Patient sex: M
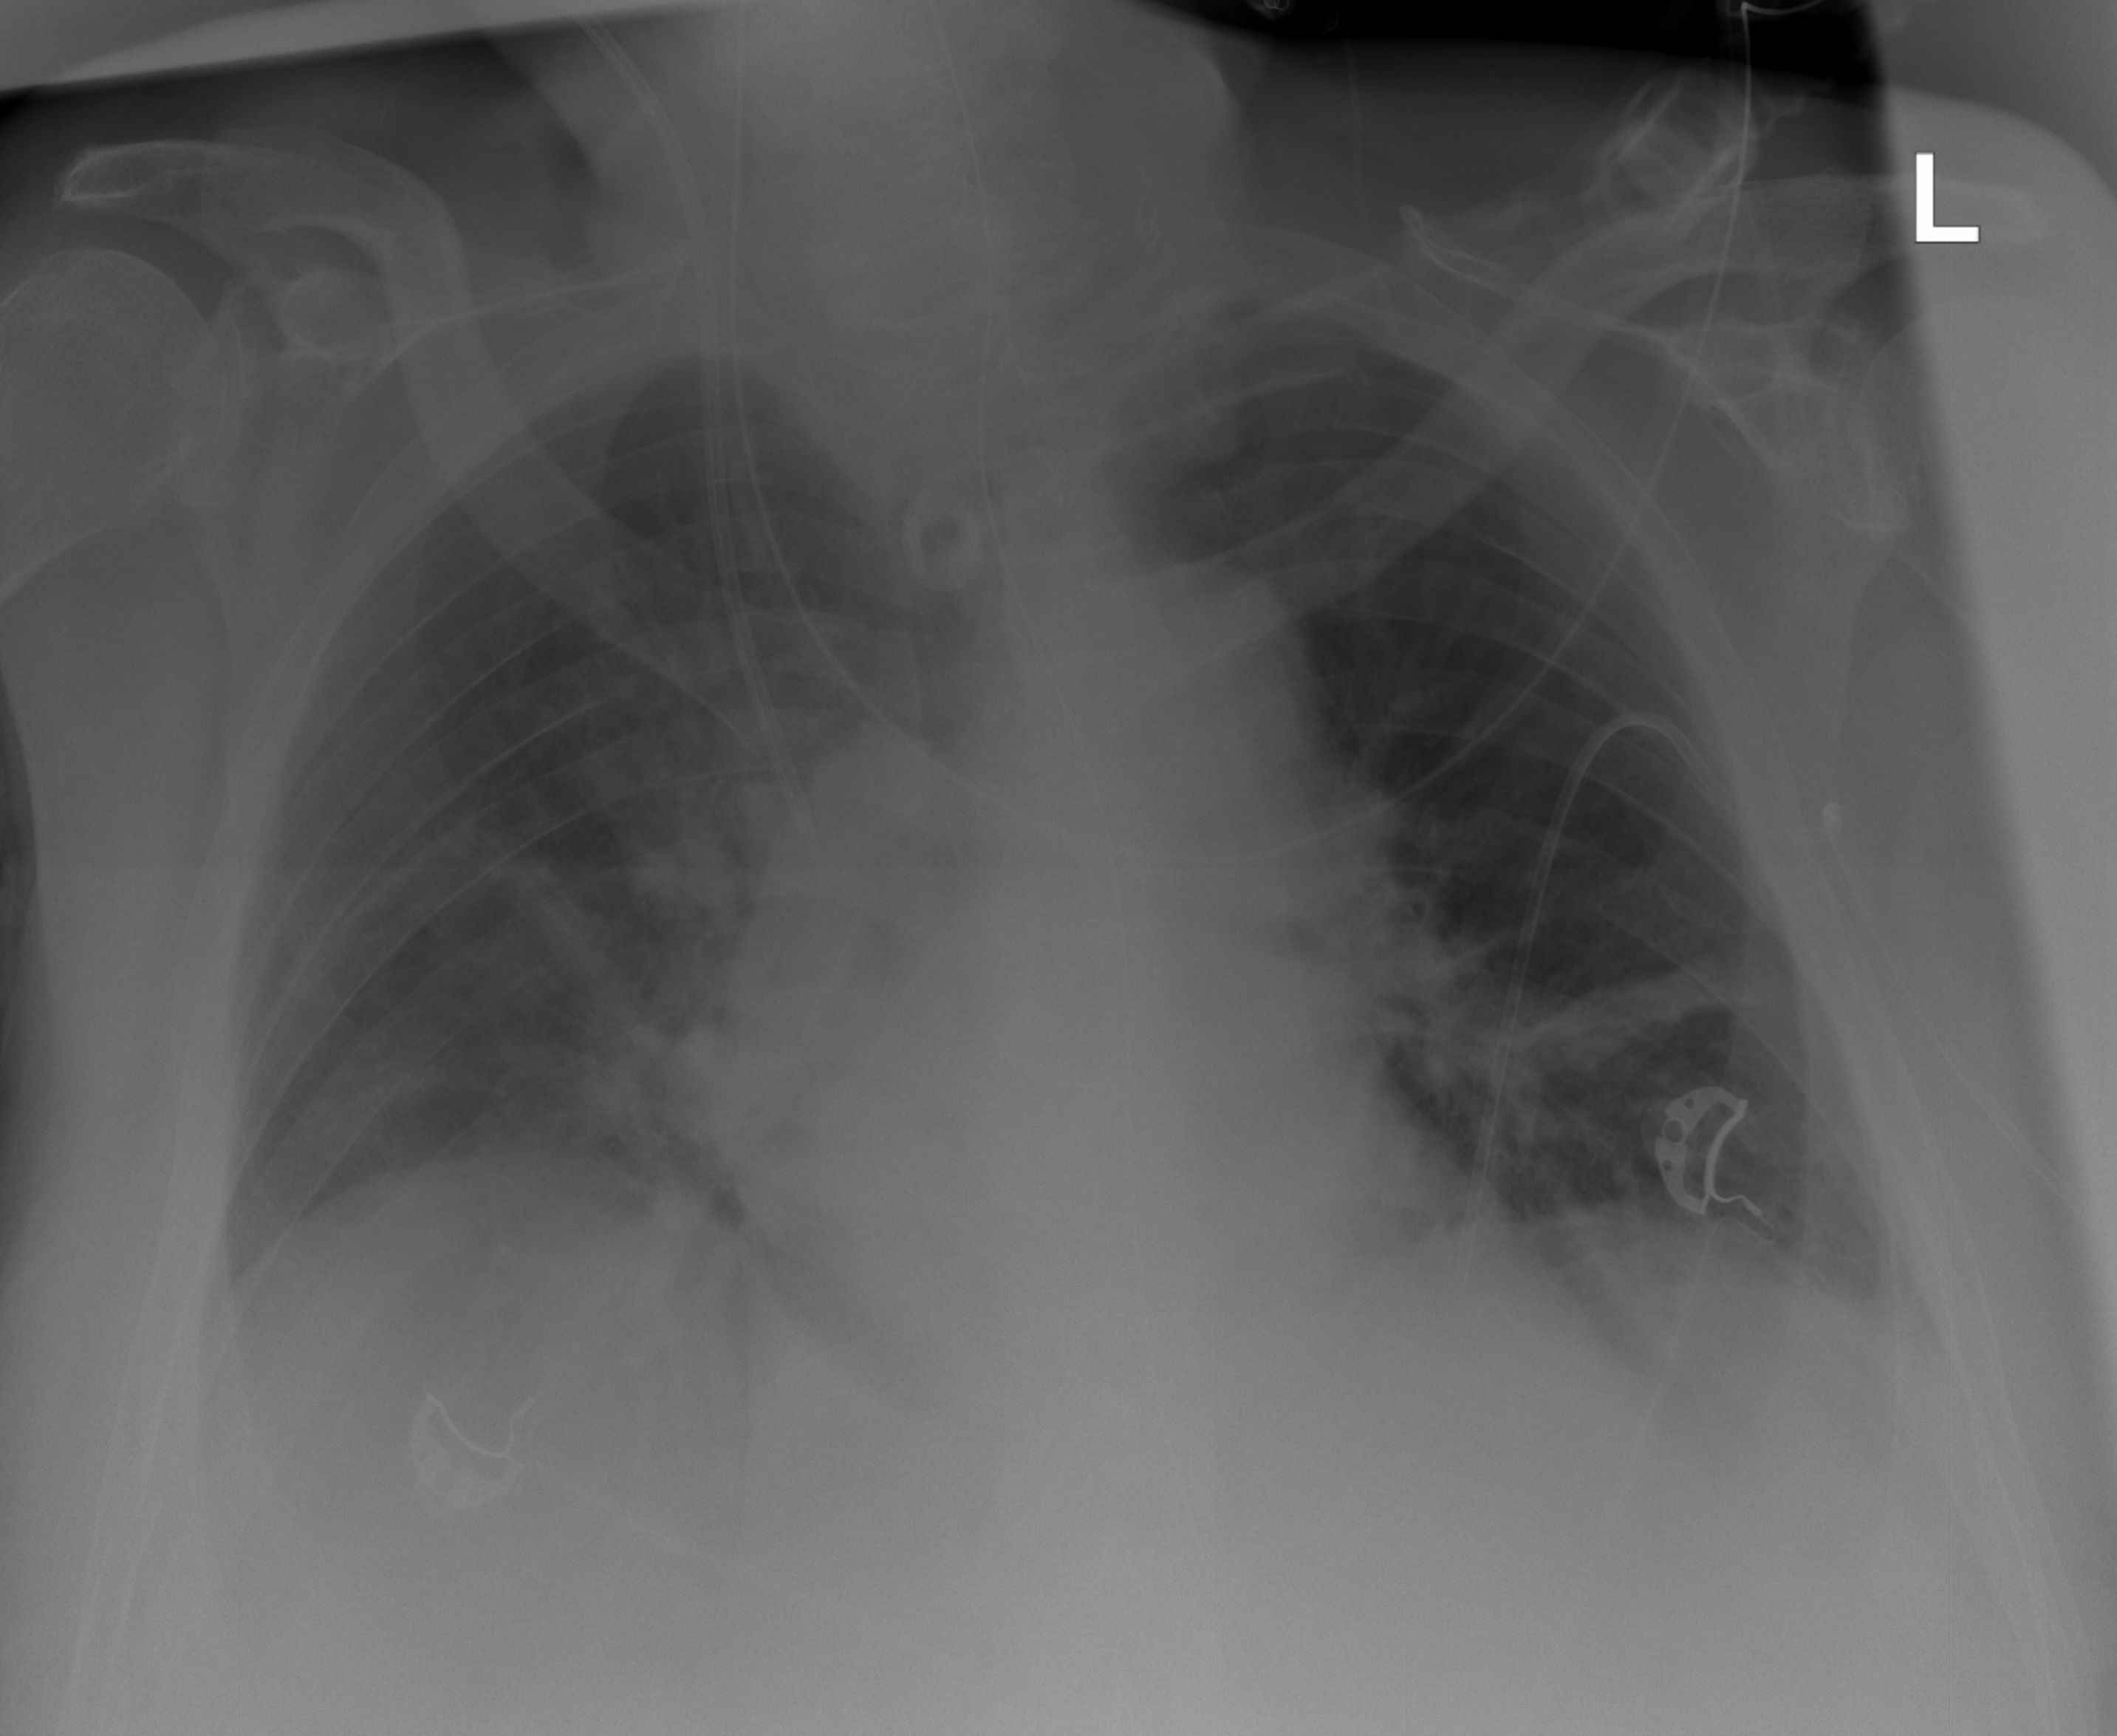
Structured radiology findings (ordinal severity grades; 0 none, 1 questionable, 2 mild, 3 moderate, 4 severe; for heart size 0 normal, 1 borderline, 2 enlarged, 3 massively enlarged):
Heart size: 1
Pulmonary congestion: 0
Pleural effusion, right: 0
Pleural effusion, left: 2
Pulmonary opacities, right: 2
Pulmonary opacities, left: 0
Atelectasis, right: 0
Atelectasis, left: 2